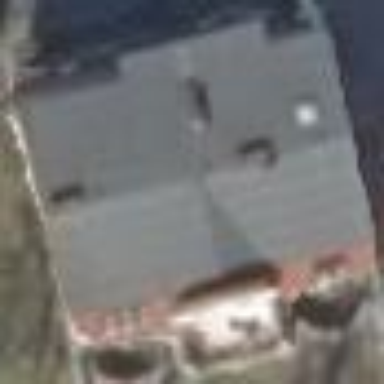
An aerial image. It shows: Apartments building with gambrel roof.